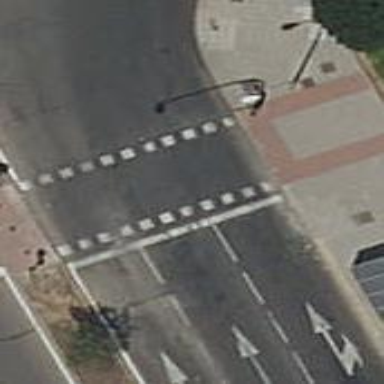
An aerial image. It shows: Crossing with traffic signals.